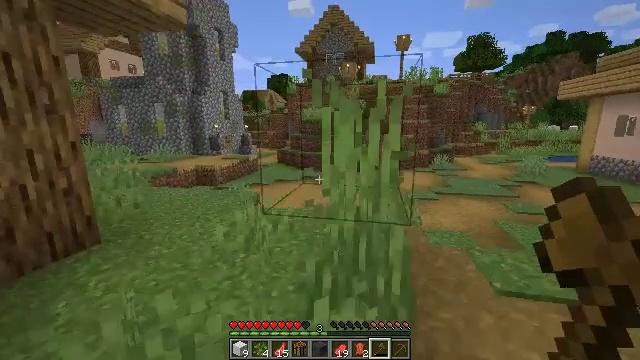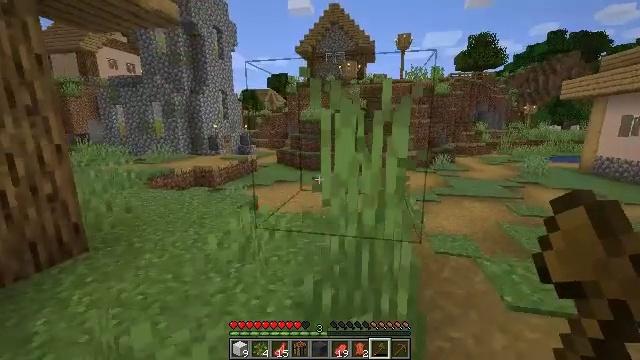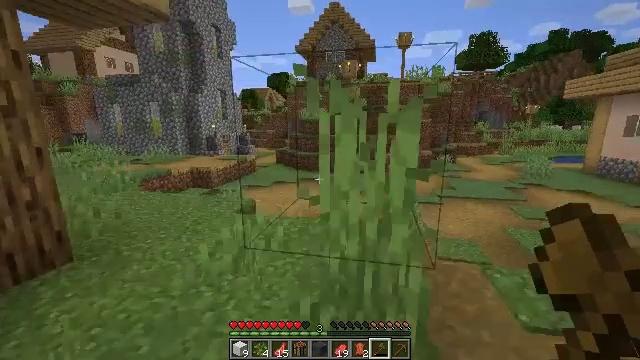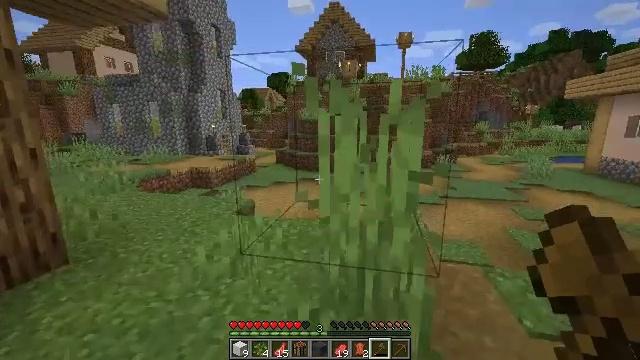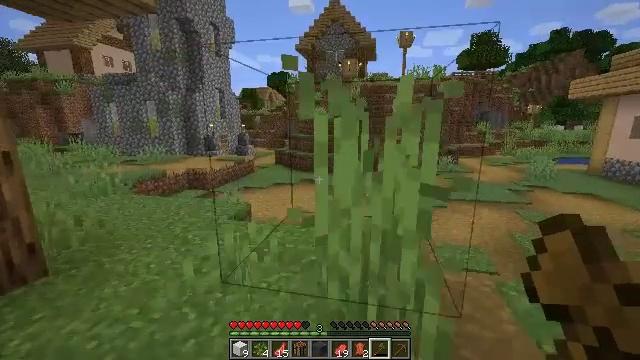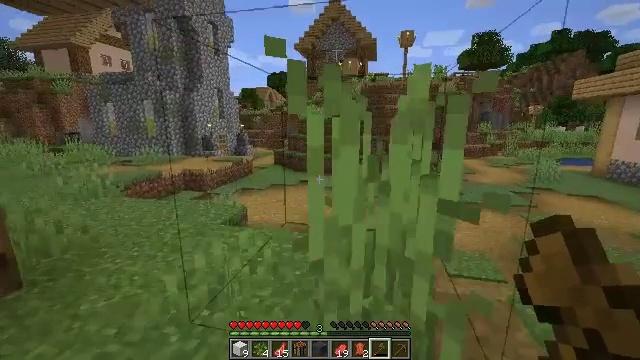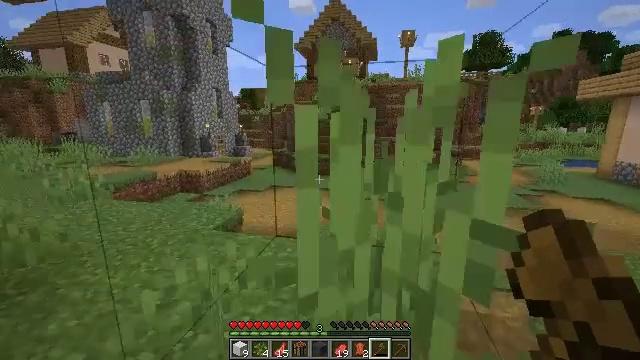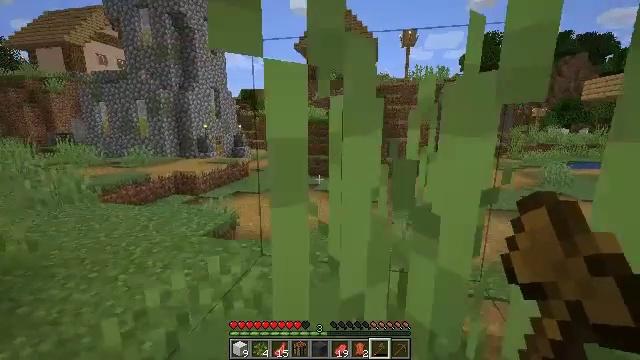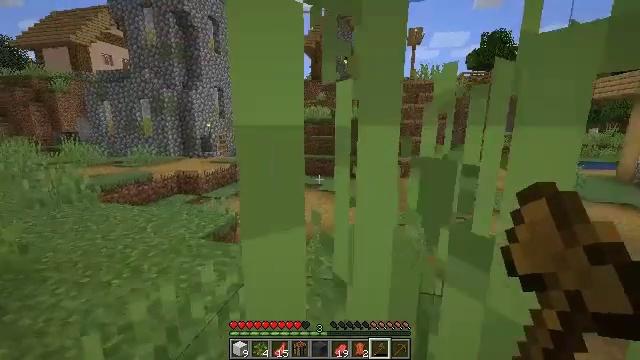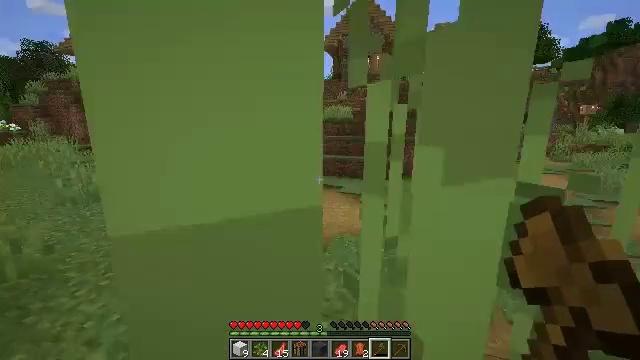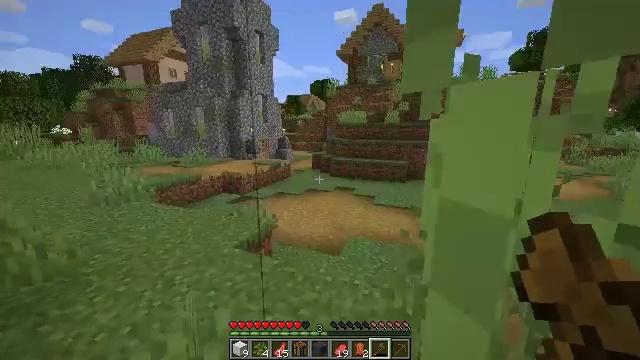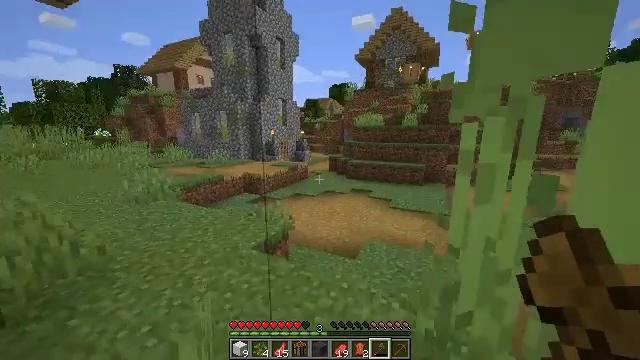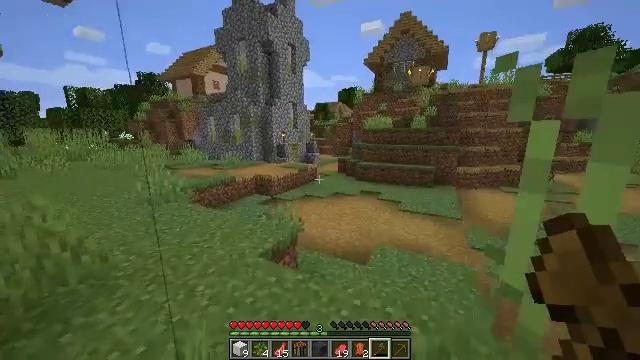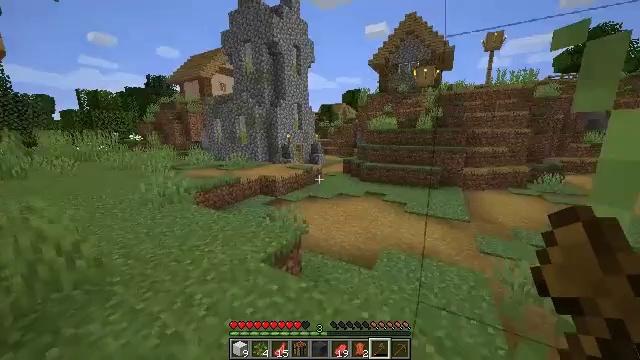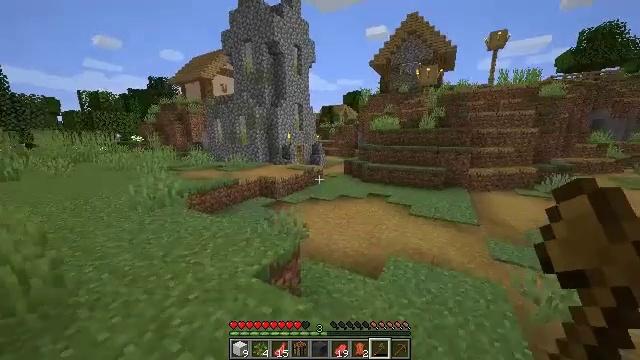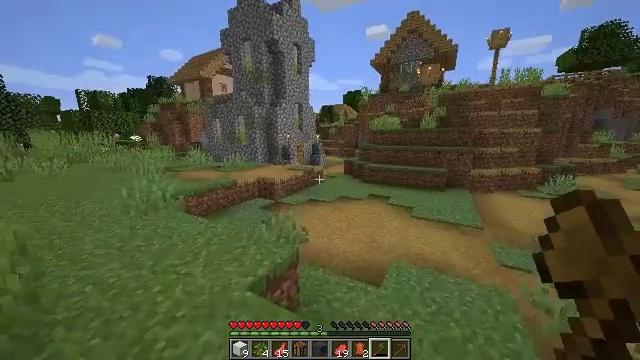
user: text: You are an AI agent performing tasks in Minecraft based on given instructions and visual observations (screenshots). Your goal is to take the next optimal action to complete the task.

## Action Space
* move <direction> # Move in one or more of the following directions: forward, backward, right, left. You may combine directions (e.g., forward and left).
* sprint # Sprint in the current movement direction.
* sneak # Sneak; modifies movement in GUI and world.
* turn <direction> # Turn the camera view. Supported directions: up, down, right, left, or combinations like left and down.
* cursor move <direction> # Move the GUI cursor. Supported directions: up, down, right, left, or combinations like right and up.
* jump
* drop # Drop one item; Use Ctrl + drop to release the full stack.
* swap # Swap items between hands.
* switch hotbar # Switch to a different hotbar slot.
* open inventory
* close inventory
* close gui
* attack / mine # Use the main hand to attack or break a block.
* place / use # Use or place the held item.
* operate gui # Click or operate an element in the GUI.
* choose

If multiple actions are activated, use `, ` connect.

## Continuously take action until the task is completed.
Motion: motion action
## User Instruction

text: Break the brewing stand to collect it.
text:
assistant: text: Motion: move forward
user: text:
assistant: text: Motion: move forward
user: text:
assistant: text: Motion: move forward
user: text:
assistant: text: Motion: move forward
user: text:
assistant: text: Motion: move forward
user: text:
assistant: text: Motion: move forward
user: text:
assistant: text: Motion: move forward
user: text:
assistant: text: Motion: move forward
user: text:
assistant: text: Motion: move forward, sprint, turn left
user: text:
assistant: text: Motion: move forward, sprint, turn left
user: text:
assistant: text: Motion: move forward, sprint, turn left
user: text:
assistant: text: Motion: move forward, sprint, turn left
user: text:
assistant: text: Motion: move forward, turn left
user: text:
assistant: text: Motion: move forward
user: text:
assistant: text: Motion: move forward
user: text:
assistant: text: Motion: move forward
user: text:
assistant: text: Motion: move forward, turn left
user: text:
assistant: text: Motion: move forward, turn left
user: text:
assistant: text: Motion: move forward, turn left
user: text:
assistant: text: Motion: move forward, turn left, jump
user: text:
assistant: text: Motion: move forward, turn left, jump
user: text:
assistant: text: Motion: move forward, jump
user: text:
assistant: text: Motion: move forward, jump
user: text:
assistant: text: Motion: move forward, jump
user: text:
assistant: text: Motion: move forward, jump
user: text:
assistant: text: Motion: move forward, jump
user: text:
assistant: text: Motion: move forward, jump
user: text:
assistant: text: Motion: move forward, jump
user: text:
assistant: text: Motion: move forward
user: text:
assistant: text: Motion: move forward